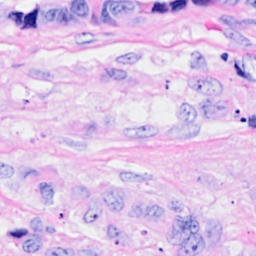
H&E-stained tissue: Breast